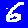
Digit: 6